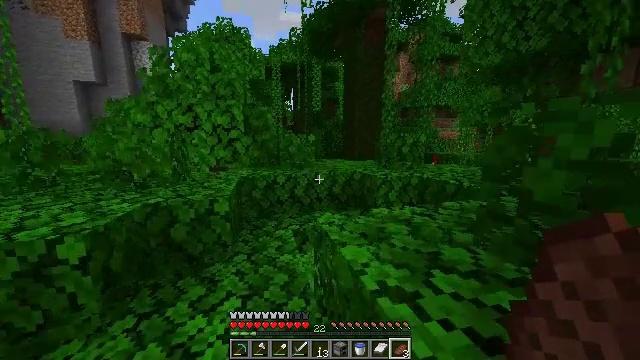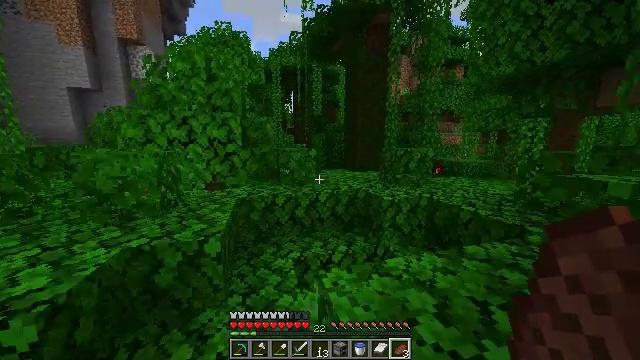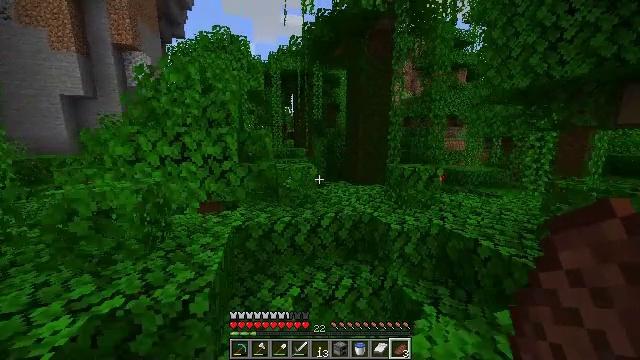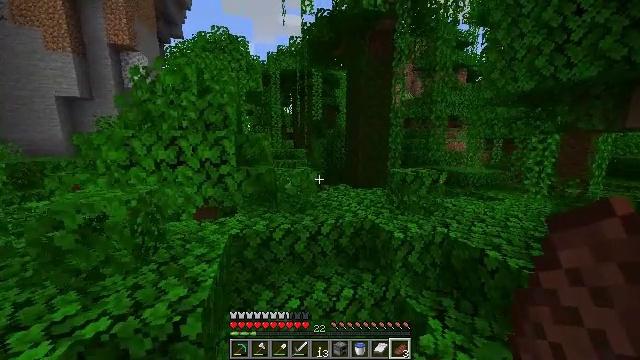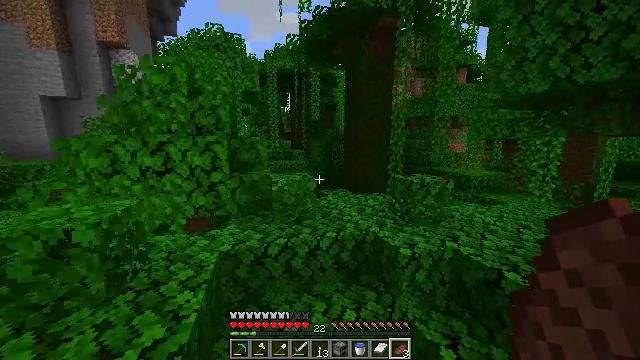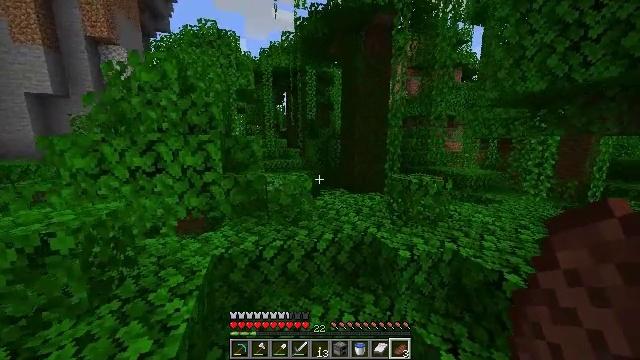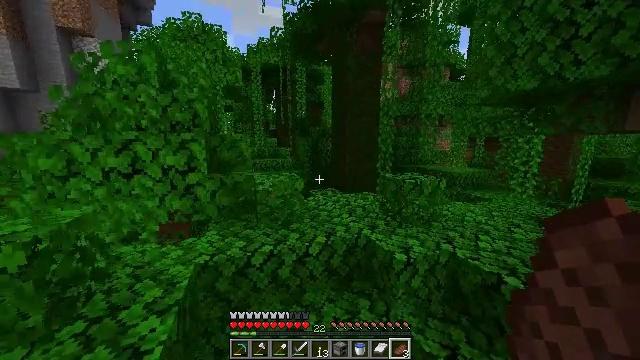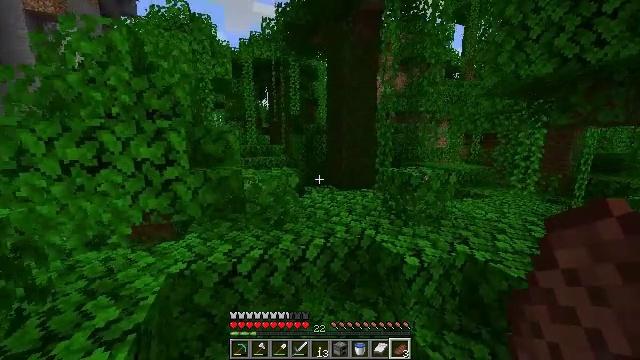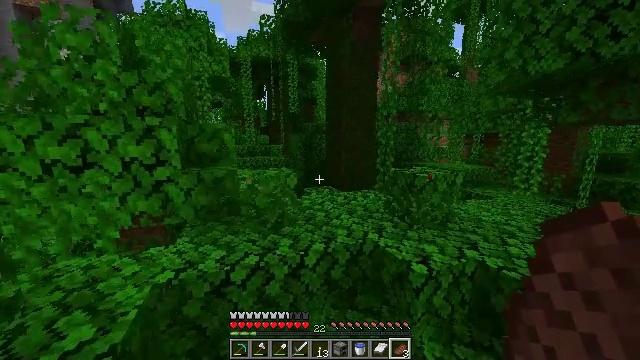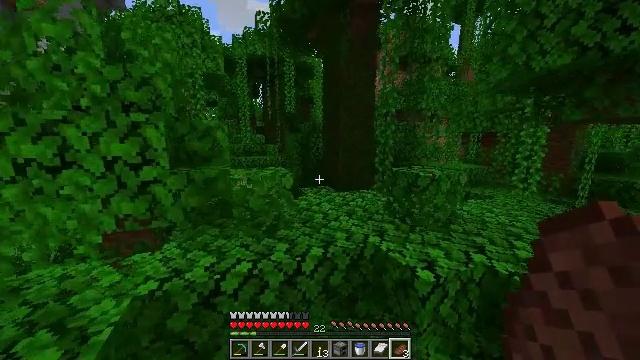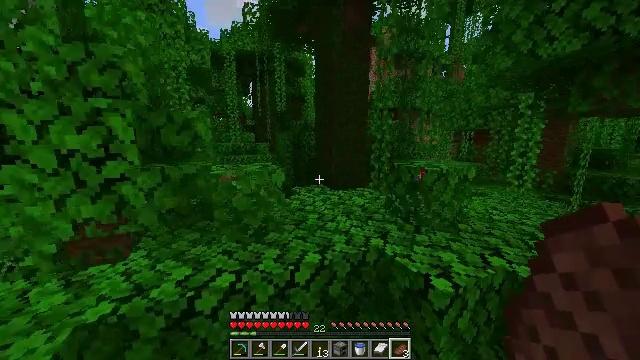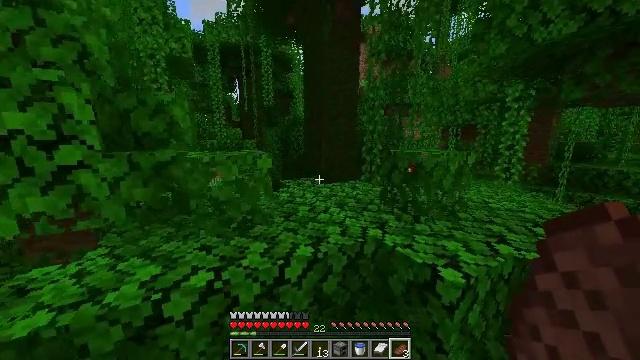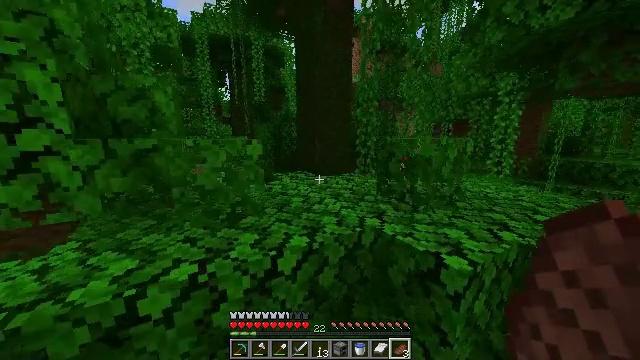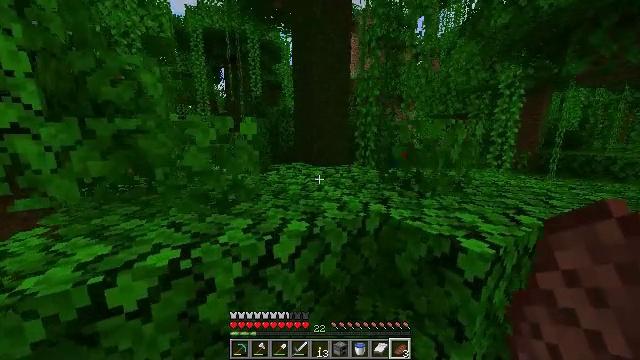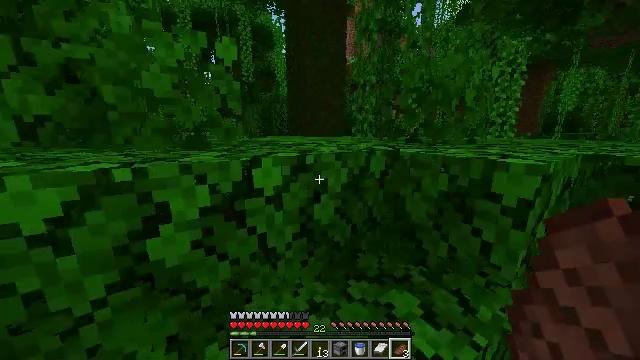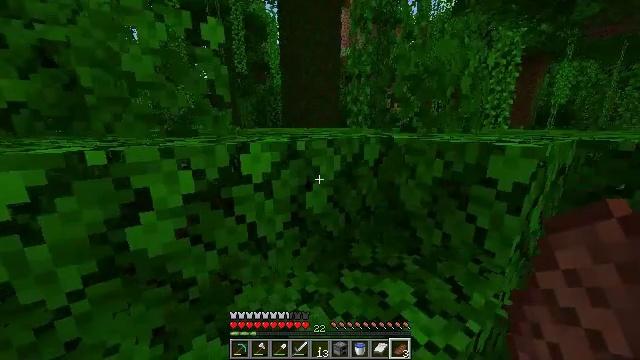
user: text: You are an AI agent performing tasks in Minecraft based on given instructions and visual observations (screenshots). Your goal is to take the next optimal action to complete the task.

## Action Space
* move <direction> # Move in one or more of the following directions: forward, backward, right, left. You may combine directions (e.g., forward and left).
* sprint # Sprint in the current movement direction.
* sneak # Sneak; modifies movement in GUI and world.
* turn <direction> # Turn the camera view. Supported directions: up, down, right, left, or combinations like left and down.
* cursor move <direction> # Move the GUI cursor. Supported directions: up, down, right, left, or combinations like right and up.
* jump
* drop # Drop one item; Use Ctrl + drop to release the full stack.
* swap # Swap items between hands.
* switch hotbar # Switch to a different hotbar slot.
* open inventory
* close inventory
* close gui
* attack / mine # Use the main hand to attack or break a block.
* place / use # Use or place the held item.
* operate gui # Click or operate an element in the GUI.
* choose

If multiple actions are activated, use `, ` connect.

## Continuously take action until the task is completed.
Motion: motion action
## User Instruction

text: Harvest melon from the farm.
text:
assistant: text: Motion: move forward, sprint, jump
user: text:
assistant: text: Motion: move forward, sprint
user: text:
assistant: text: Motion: move forward, sprint
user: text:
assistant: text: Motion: move forward, sprint
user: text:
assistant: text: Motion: move forward, sprint, turn right
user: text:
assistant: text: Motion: move forward, sprint, turn right
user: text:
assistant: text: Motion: move forward, sprint, turn right
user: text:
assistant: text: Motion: move forward, sprint
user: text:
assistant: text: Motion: move forward, sprint
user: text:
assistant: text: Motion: move forward, sprint, turn right
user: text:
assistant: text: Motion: move forward, sprint, turn right
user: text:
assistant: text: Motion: move forward, sprint, turn right, jump
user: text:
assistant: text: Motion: move forward, sprint, jump
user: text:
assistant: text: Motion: move forward, sprint, turn right and down, jump
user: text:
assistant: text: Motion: move forward, sprint, turn right and down, jump
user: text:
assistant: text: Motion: move forward, sprint, jump
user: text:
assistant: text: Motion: move forward, sprint, jump
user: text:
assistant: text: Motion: move forward, sprint, jump
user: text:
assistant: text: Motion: move forward, sprint, jump
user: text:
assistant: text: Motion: move forward, sprint, jump
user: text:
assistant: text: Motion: move forward, sprint, jump
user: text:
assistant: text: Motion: move forward, sprint, jump
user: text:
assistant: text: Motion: move forward, sprint, jump
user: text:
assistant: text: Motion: move forward, sprint, jump
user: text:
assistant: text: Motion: move forward, sprint, jump
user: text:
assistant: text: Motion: move forward, sprint
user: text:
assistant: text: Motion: move forward, sprint
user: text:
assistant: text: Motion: move forward and move left, sprint
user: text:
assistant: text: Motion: move forward and move left, sprint
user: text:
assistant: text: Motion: move forward and move left, sprint